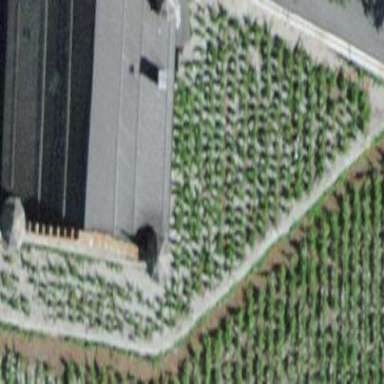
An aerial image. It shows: Vineyard.